Question: In Matlab, the plot is to be made such that origin is on top-left corner, x-axis is positive south to the origin, y-axis is positive east to the origin; x-axis is numbered on the left margin and y-axis is labelled on the top margin.
'''
figure();
set(gca,'YAxisLocation','Right','YDir','reverse')
axis([0 10 0 10]);
daspect([1,1,1])
grid on
view([-90 -90])
'''
How to achieve the same in Python? I proceeded like:
'''
import matplotlib.pyplot as plt
plt.figure(1)
plt.axis([40, 160, 0, 0.03])
plt.grid(True)
plt.show()
'''
What is the python equivalent for:
1. set(gca,'YAxisLocation','Right','YDir','reverse')
2. daspect([1,1,1])
3. view([-90 -90])
'''
figure
set(gca,'YAxisLocation','right','XTick',0:15,'YDir','reverse')
axis([0 16 0 16]);
daspect([1,1,1])
hold on
text(2,8,'CHN');
text(8,2,'USA');
view([-90 -90])
'''
Output is:

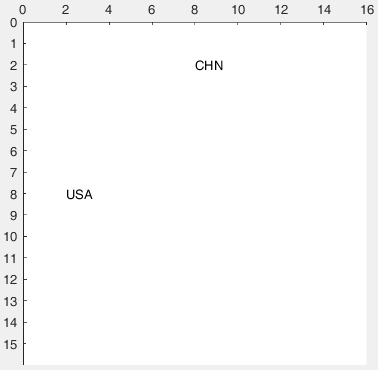
Answer: Here is an commented Example that shows how you can invert the axis and move the ticks to the top, set the grid state and imitate the view() command:
'''
import matplotlib.pyplot as plt
import numpy as np
plt.figure()
plt.axis([0, 16, 0, 16])
plt.grid(False) # set the grid
data= [(8,2,'USA'), (2,8,'CHN')]
for obj in data:
plt.text(obj[1],obj[0],obj[2]) # change x,y as there is no view() in mpl
ax=plt.gca() # get the axis
ax.set_ylim(ax.get_ylim()[::-1]) # invert the axis
ax.xaxis.tick_top() # and move the X-Axis
ax.yaxis.set_ticks(np.arange(0, 16, 1)) # set y-ticks
ax.yaxis.tick_left() # remove right y-Ticks
'''
Image: